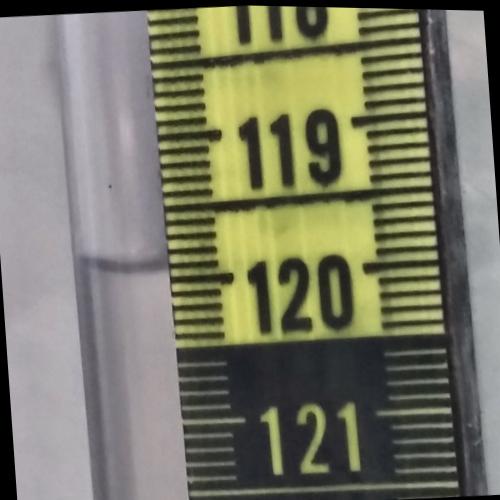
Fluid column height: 119.9 cm